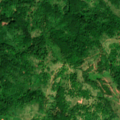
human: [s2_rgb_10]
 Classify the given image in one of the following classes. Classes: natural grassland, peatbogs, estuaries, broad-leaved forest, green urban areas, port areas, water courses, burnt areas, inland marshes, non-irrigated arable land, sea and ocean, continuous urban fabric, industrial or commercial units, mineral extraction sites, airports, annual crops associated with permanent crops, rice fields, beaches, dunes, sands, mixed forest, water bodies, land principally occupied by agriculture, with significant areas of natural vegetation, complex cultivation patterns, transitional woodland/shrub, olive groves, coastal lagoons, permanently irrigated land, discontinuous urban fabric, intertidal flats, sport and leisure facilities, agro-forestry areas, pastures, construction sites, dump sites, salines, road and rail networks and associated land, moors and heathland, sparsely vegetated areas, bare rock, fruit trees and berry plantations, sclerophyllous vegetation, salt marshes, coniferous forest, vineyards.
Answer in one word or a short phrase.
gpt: broad-leaved forest, transitional woodland/shrub